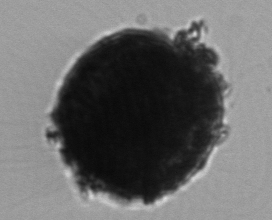
Label: Thalassiosira_TAG_external_detritus